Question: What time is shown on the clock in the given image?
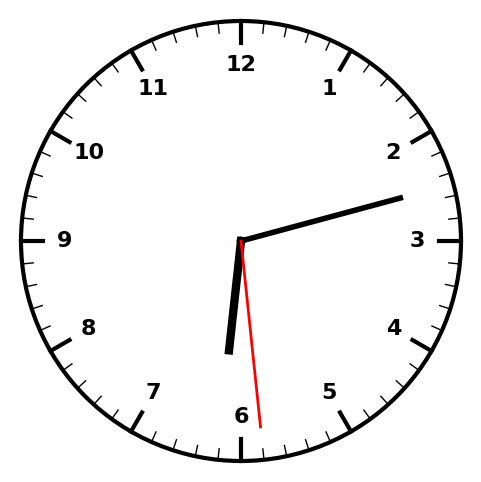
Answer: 06:12:29